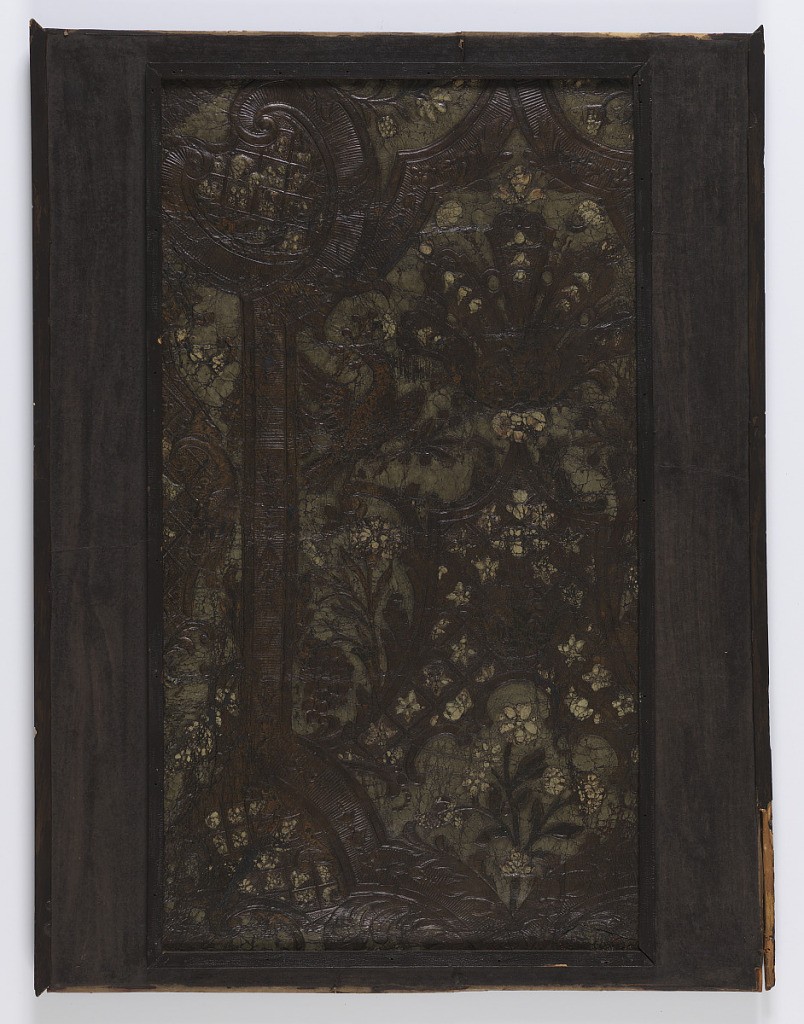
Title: Sidewall
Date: ca. 1700
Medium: Leather, stamped, embossed, silvered, varnished,
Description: Smaller portion of a slightly larger panel, in varnished silver, blue and green. Cartouche framework with scrollwork, fruit, flowers, trellis work and confronted birds.